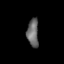
Tissue: lung
Cell type: Epithelial cells
Senescence score: 0.1175
Nuclear area (px): 319
Mean DAPI intensity: 103.693